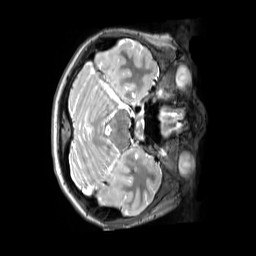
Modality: T2w
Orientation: axial
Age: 13
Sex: male
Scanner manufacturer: siemens
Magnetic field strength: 3 T
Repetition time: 3.2 s
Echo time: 0.408 s